Interaction volume radius: 5 \u00c5
Interaction volume height: 30 \u00c5
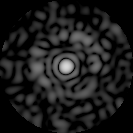
Disorder parameter: 0.7922